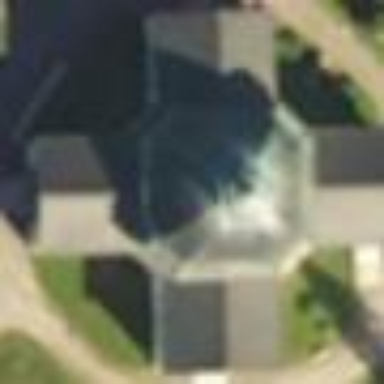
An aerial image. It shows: Building that serves as place of worship.